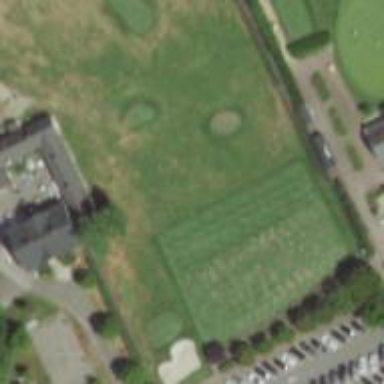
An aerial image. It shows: Golf tee on grassy land.